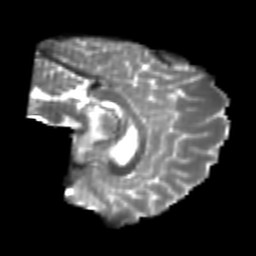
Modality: T2w
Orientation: sagittal
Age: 23
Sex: male
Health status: healthy
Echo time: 0.074 s